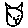
Label: cat